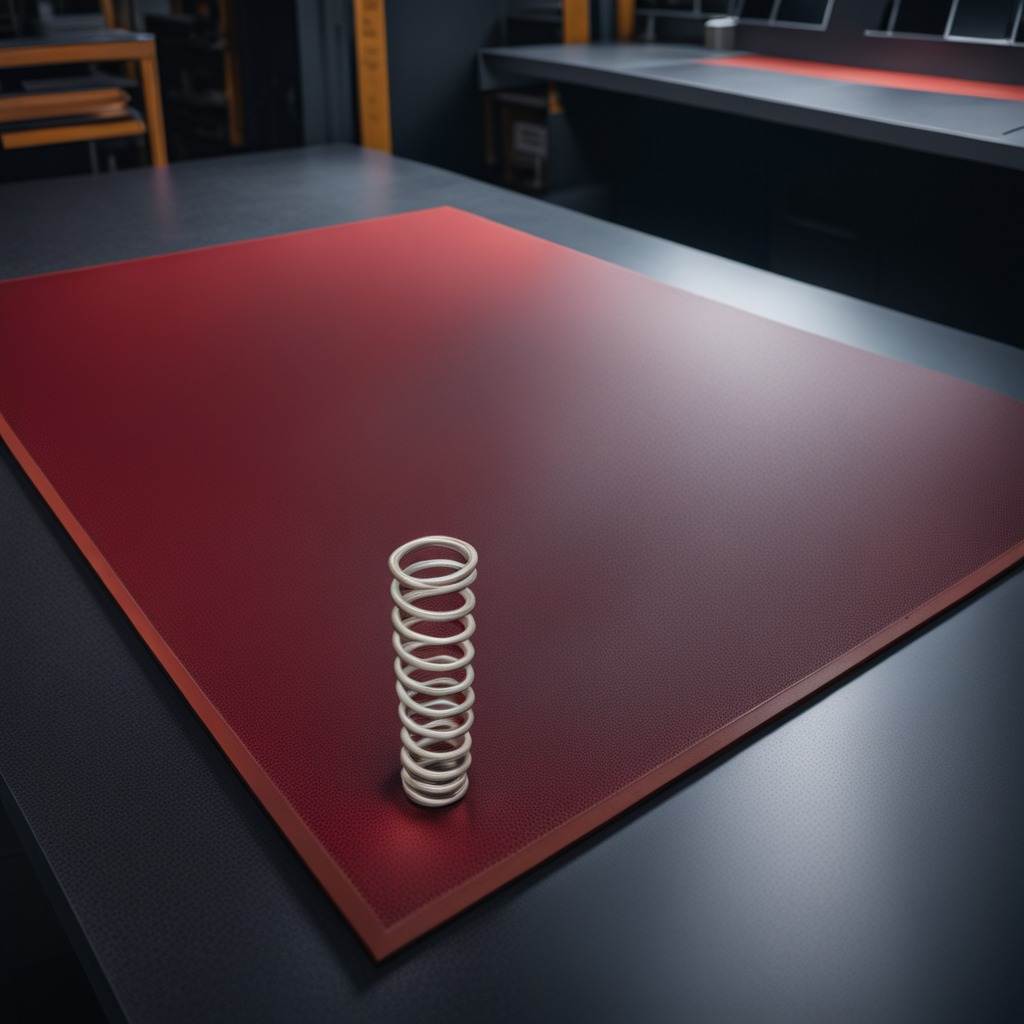
A coiled metal spring lies on the tabletop.